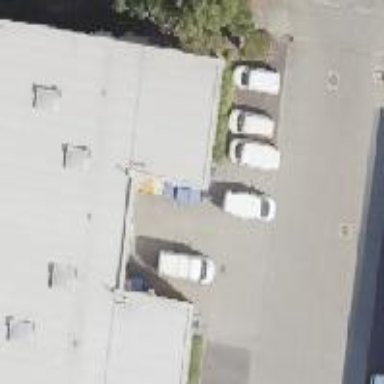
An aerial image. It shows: Commercial building.